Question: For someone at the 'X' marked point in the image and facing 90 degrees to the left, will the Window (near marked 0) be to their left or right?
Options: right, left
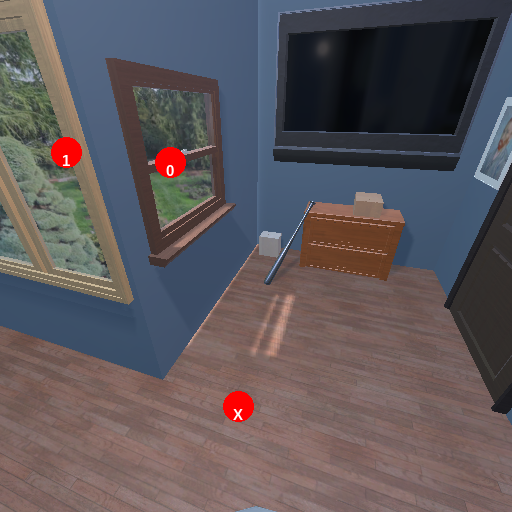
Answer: right